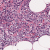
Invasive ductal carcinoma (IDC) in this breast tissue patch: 1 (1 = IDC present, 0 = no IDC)